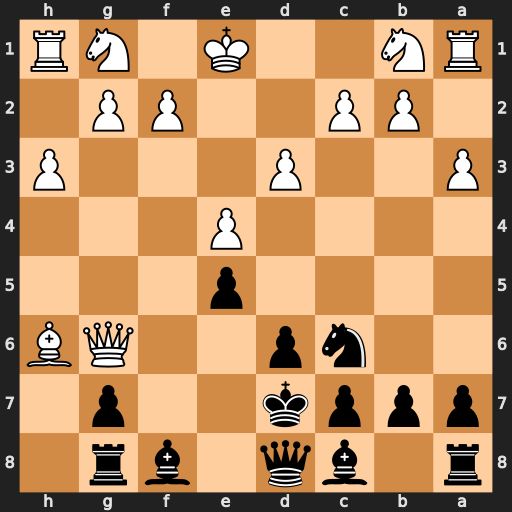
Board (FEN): r1bq1br1/pppk2p1/2np2QB/4p3/4P3/P2P3P/1PP2PP1/RN2K1NR
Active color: b
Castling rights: KQ
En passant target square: -
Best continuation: Ne7 Qf7 gxh6